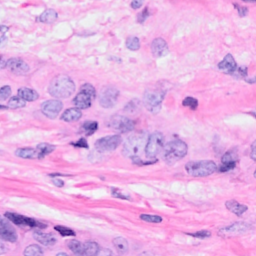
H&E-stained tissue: Breast